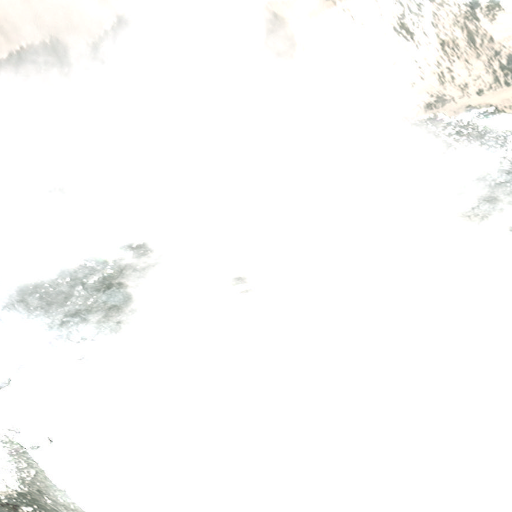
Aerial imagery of mountain in Alaska named Devils Thumb containing only unknown